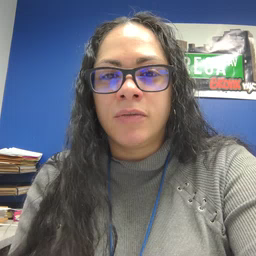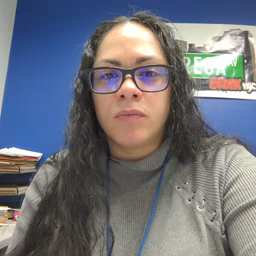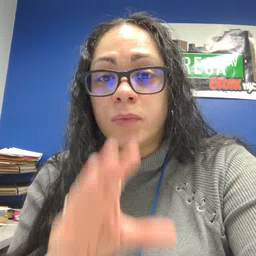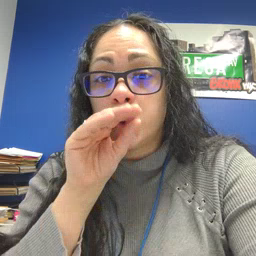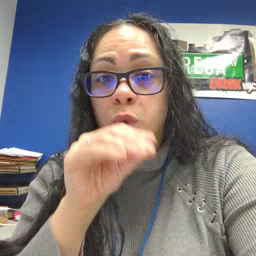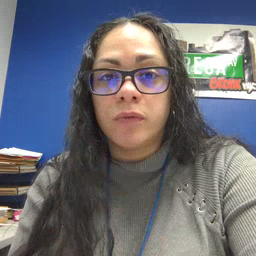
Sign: goose